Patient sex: F
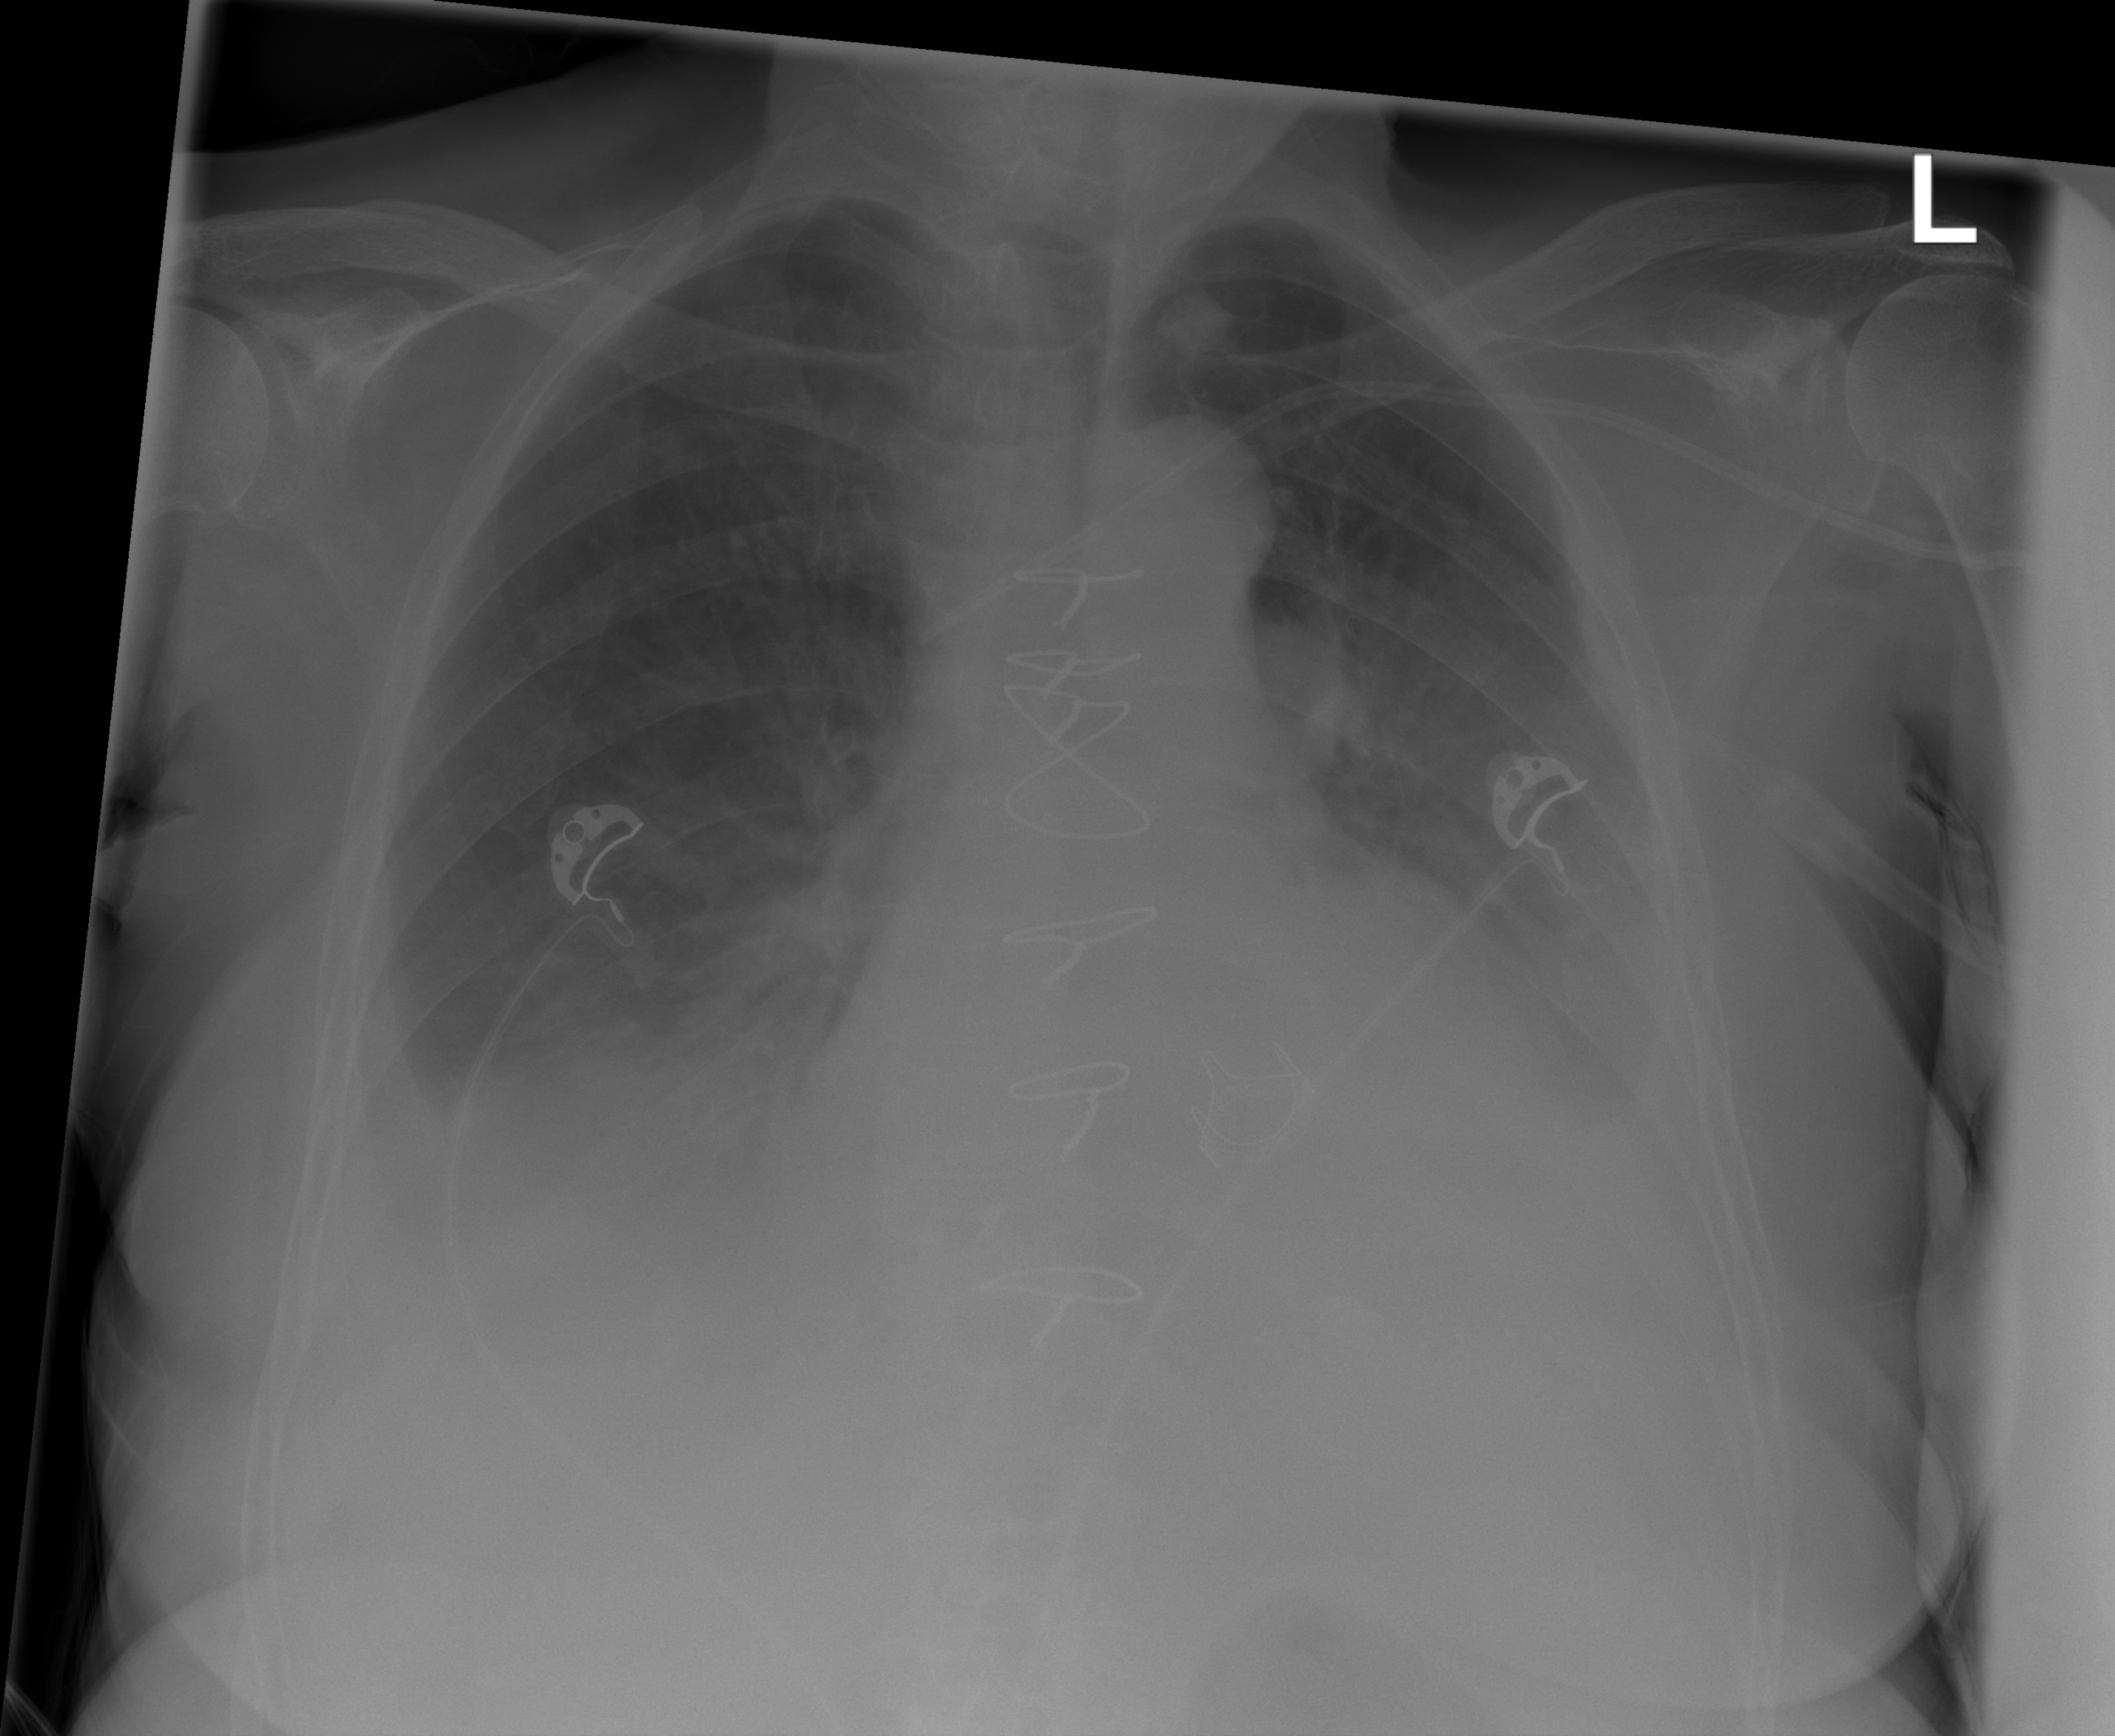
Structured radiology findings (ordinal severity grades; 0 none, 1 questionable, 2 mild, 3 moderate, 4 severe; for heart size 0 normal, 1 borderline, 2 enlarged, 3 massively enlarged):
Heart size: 2
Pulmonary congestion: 2
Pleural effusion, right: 2
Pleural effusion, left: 2
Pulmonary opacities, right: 2
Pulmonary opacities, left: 2
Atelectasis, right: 2
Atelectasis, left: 2